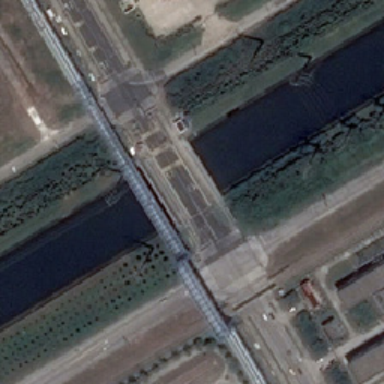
This is a bridge and some buildings .